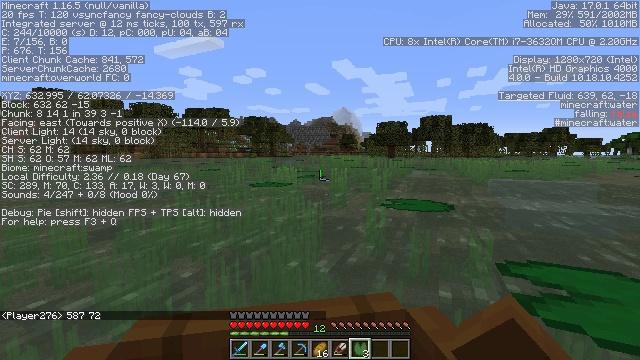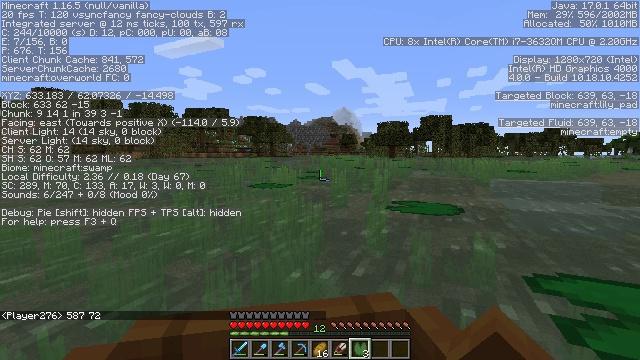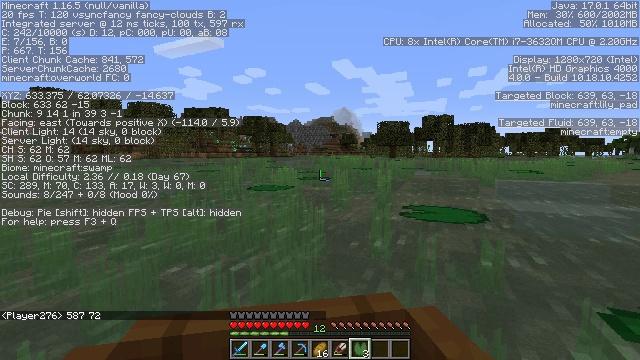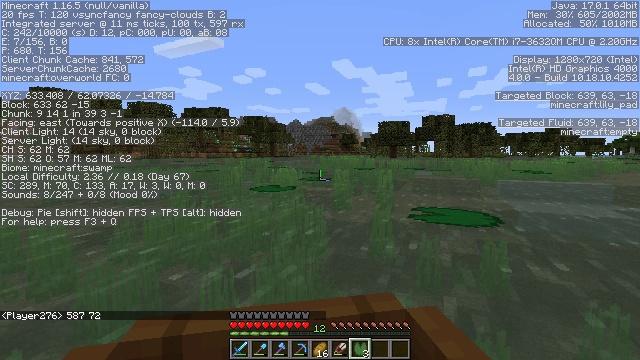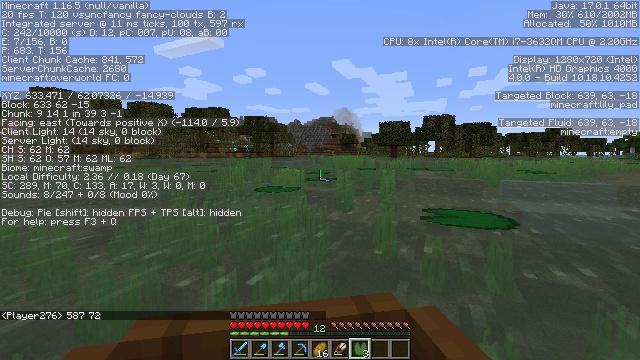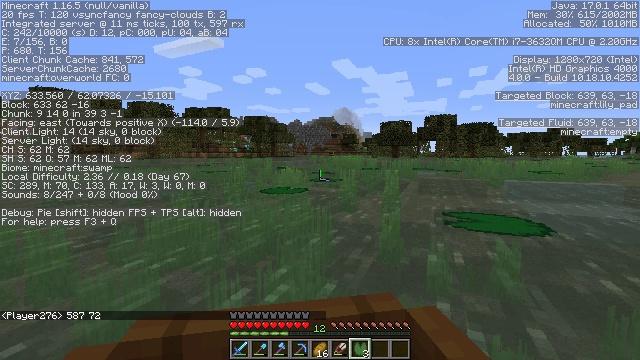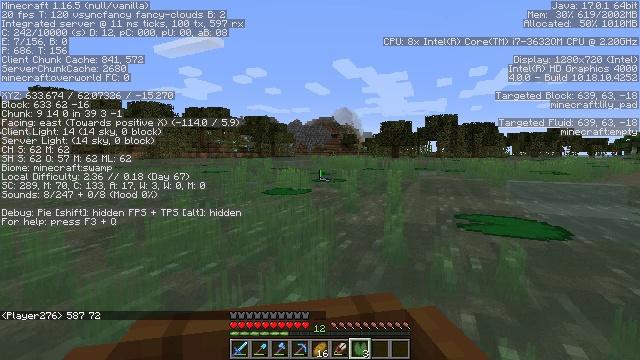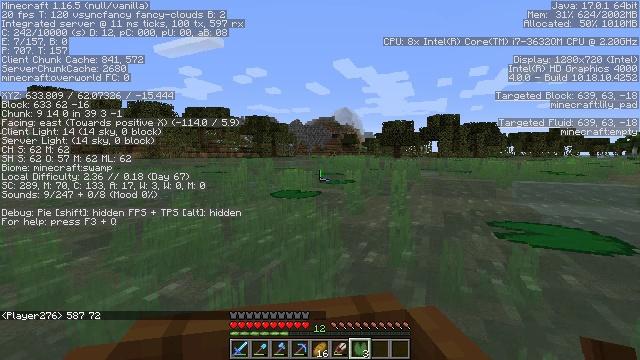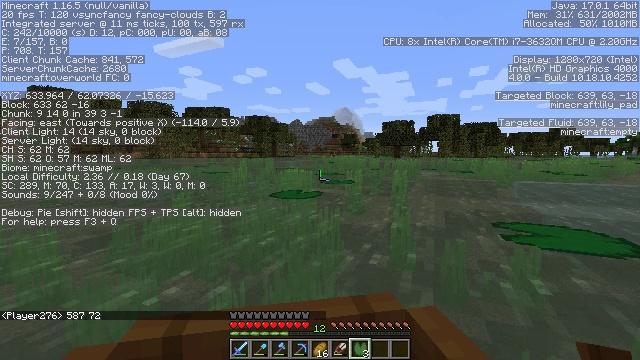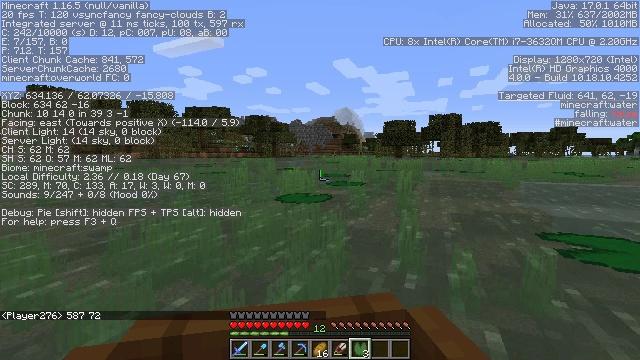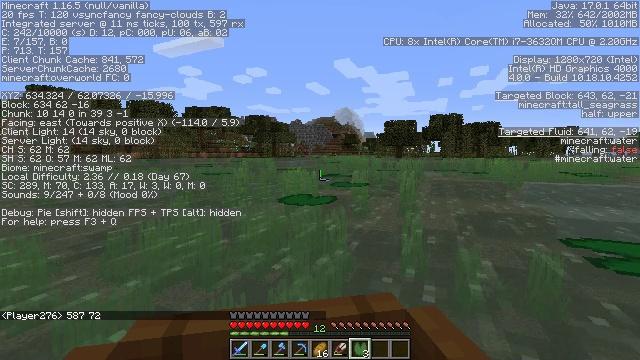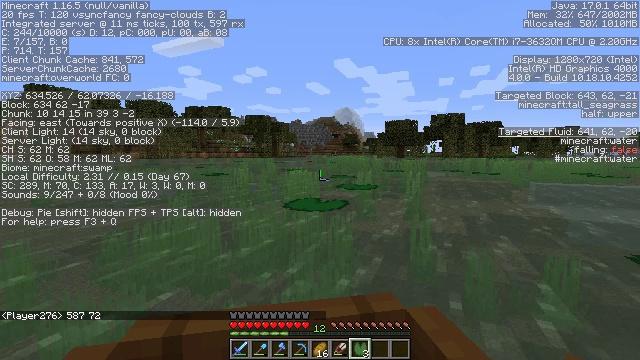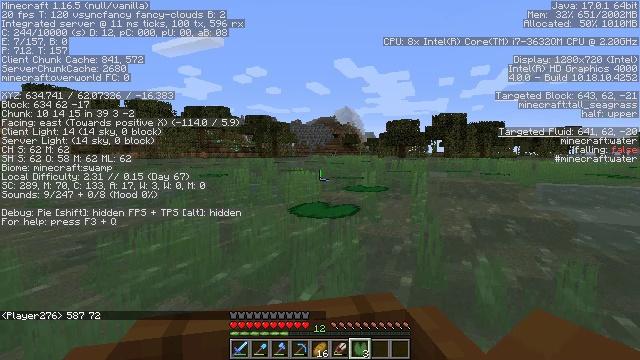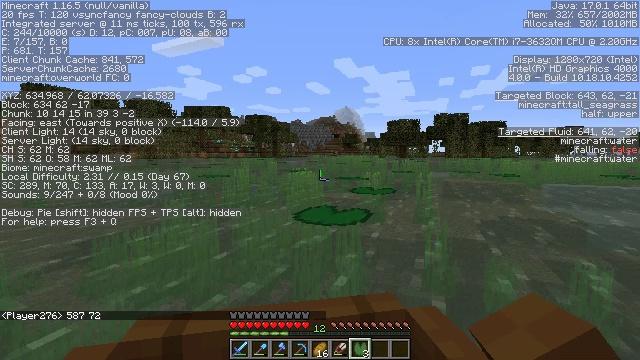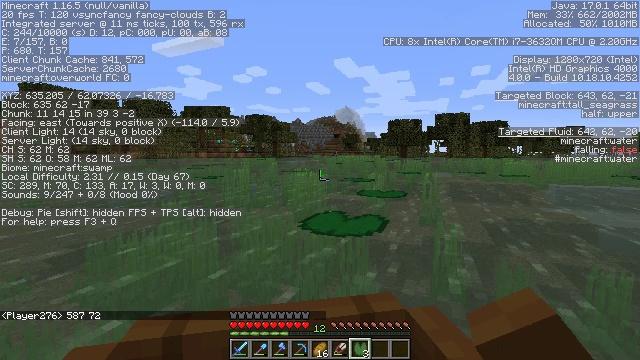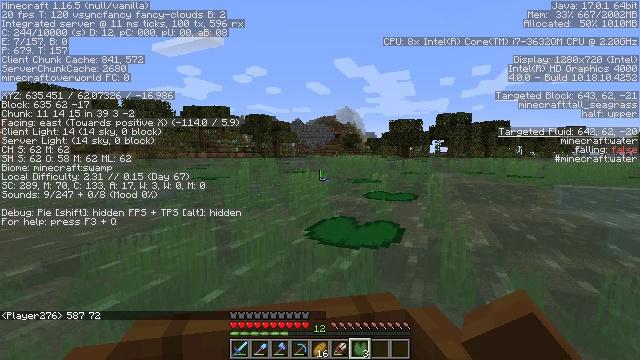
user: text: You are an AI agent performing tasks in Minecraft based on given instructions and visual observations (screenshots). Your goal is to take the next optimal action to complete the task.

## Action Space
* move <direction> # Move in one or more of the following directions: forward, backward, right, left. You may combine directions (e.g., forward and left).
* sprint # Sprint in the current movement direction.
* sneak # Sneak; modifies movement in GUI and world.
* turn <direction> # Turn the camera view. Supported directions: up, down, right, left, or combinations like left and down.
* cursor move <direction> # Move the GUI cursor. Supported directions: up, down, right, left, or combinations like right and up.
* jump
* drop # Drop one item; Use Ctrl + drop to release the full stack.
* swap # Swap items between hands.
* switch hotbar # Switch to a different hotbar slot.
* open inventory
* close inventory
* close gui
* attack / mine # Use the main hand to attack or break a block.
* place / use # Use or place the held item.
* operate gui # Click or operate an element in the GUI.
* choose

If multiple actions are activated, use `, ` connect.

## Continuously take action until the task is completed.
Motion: motion action
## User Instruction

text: Collect seagrass by hand or tool.
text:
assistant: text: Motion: move forward
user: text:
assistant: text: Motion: move forward
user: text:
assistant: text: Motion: move forward
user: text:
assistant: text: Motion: move forward
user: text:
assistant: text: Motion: move forward
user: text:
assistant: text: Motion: move forward
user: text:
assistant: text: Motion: move forward
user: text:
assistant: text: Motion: move forward
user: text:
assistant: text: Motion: move forward
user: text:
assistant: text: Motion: move forward
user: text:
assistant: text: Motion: move forward
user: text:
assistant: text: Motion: move forward
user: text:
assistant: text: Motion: move forward
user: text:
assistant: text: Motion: move forward
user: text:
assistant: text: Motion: move forward and move right
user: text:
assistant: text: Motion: move forward and move right
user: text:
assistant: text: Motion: move forward and move right
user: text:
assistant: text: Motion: move forward and move right
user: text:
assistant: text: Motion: move forward
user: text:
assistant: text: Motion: move forward
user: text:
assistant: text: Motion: move forward
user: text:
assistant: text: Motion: move forward
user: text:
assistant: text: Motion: move forward, turn left
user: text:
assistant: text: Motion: move forward
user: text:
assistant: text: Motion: move forward
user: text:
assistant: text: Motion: move forward
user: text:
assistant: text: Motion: move forward
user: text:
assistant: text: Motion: move forward
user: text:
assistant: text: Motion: move forward
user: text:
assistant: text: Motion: move forward